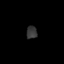
Tissue: prostate
Cell type: T cells
Senescence score: 0.3221
Nuclear area (px): 135
Mean DAPI intensity: 53.37